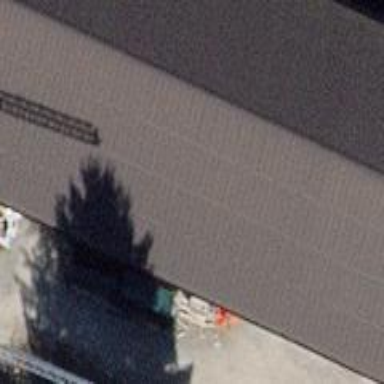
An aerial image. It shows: Building with tile roof.